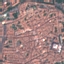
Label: Residential